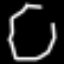
Label: octagon